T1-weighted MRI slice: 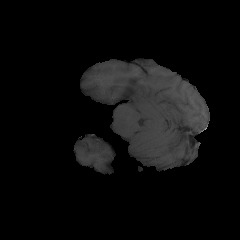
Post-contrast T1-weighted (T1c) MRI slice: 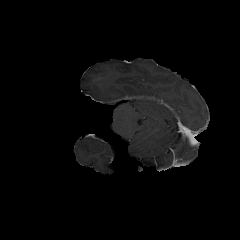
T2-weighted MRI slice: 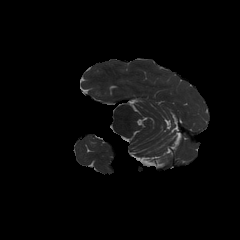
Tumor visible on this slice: no